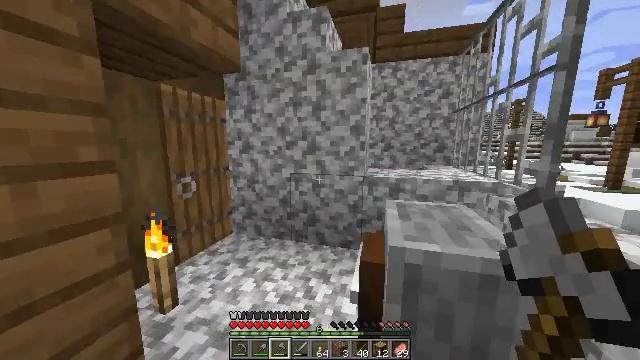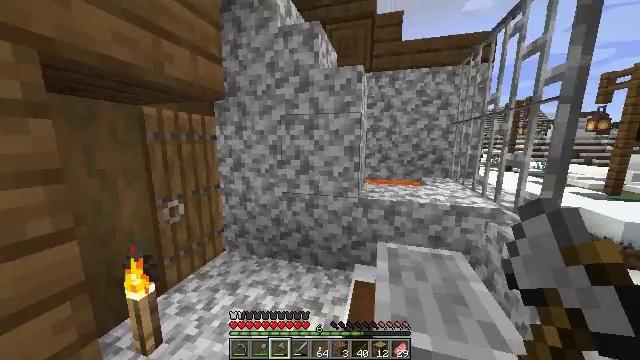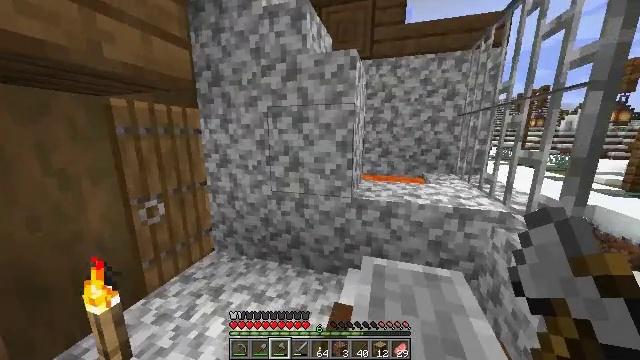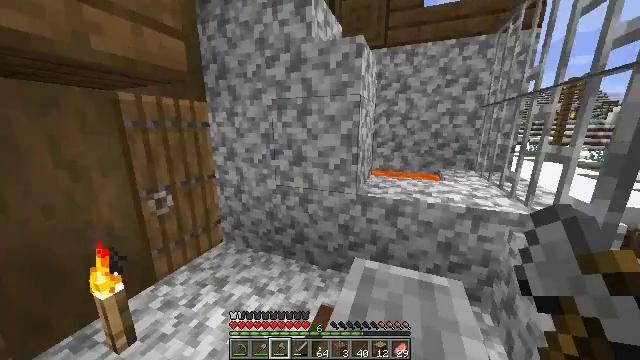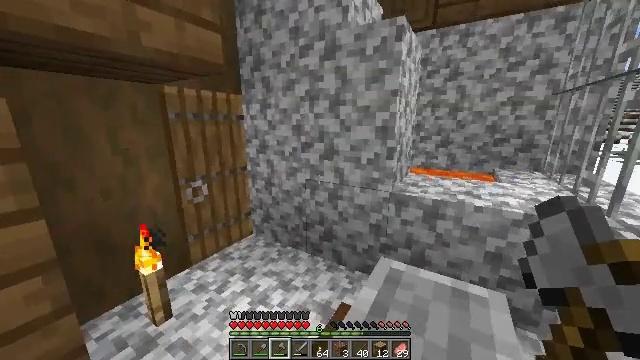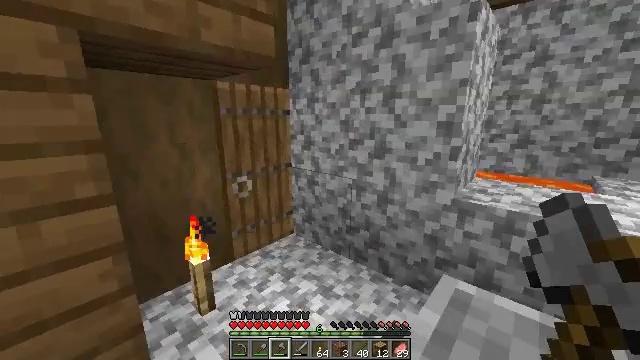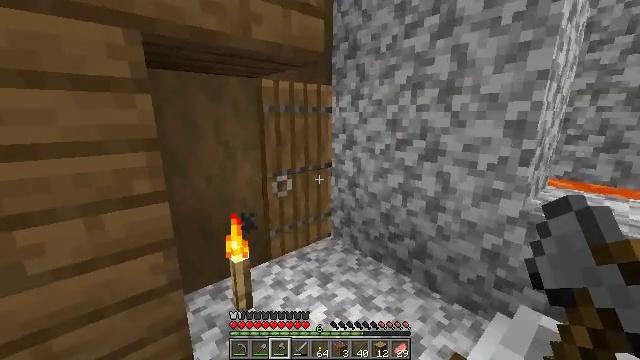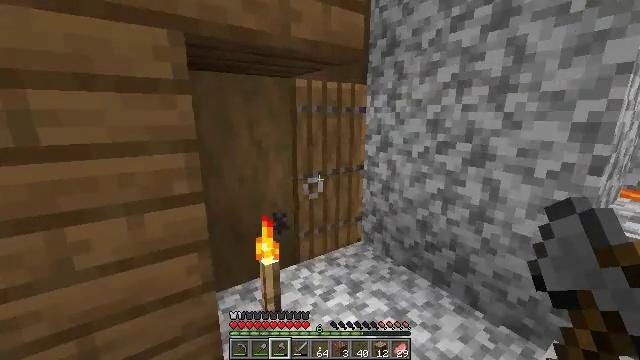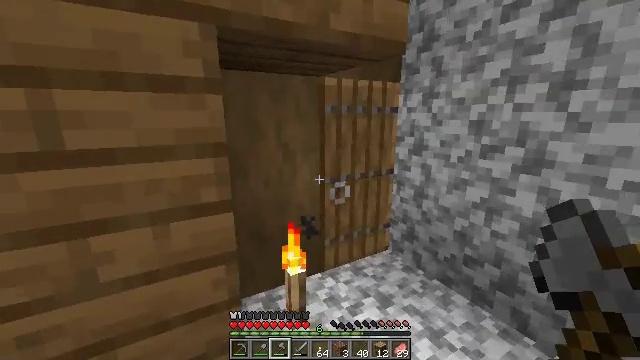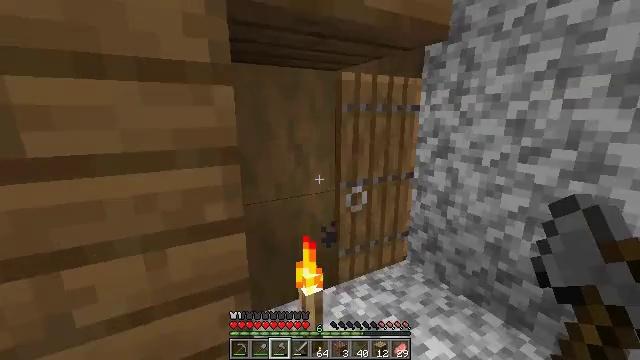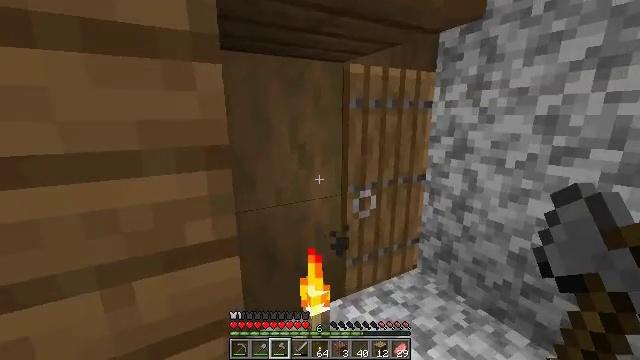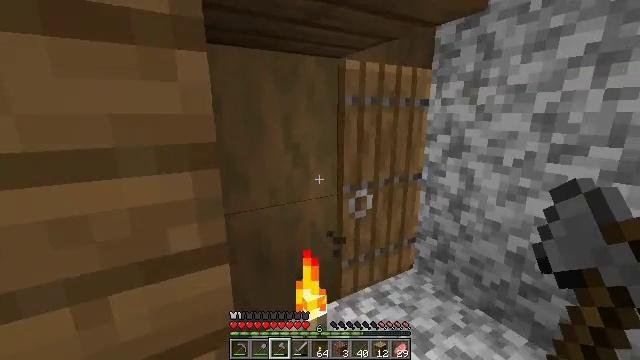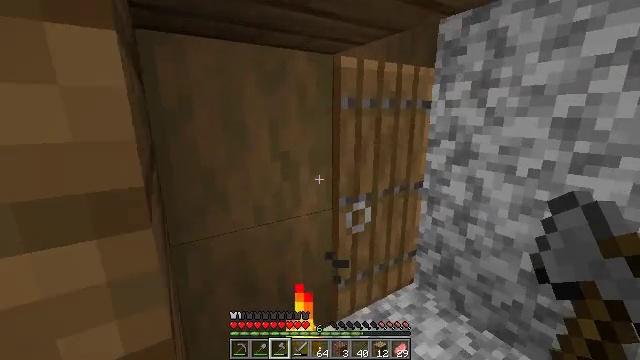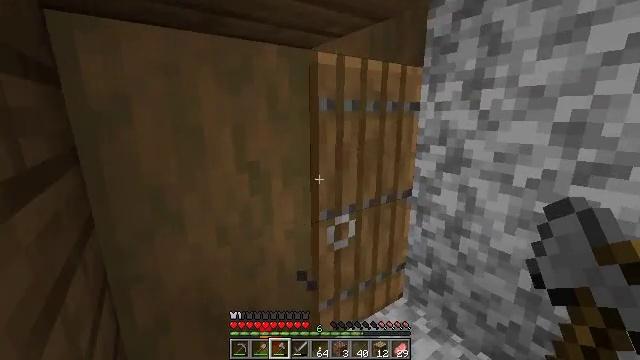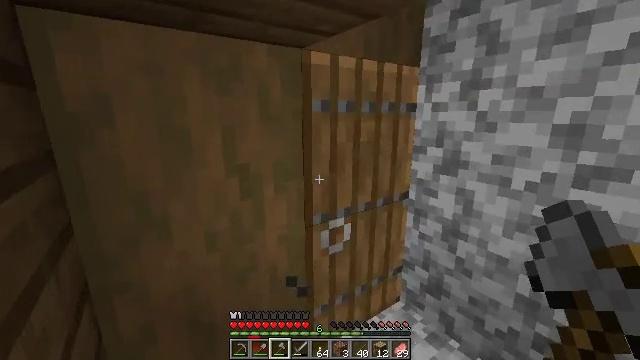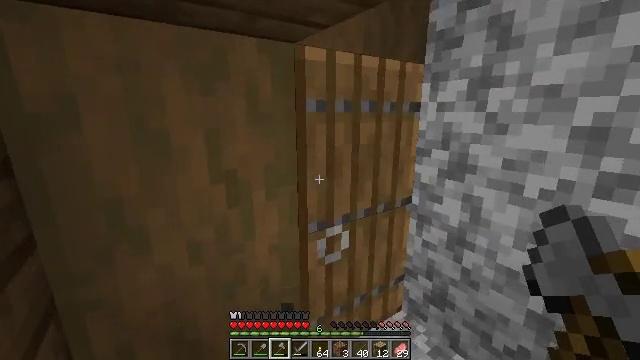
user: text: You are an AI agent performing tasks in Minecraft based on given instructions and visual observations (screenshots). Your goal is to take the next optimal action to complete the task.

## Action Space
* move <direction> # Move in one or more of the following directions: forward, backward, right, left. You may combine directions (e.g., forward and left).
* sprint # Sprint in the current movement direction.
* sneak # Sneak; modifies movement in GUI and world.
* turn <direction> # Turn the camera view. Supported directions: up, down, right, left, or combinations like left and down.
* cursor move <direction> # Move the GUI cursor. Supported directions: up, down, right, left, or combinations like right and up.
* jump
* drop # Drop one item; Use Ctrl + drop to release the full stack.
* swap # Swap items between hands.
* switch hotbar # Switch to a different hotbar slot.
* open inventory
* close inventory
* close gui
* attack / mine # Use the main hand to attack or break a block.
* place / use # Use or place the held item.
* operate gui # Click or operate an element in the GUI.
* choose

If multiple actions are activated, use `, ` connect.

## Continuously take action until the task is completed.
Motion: motion action
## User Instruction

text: Harvest potatoes.
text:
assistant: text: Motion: move forward and move right, sprint
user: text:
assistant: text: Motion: move forward and move right, sprint, turn left and down
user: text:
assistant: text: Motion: move forward and move right, sprint, turn left and down
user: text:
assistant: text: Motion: move forward, turn left
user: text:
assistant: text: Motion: move forward, turn left
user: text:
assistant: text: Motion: move forward, turn left
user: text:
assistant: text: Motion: move forward, turn left
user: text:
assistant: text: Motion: move forward, turn left
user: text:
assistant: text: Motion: move forward
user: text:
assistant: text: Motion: move forward
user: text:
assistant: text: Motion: move forward, turn right
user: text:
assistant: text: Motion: move forward, turn right
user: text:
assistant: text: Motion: move forward, turn right
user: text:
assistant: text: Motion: move forward
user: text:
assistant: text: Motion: move forward
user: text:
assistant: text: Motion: move forward, turn left and down
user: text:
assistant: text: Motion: move right
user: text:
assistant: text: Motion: move right
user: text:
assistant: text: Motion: move right, use / place
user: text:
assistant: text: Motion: move forward, turn left, use / place
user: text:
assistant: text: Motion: move forward, turn left, use / place
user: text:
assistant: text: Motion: move forward, turn left, use / place
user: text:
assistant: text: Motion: move forward, turn left
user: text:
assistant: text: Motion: move forward, turn left
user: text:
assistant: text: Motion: move forward, turn left
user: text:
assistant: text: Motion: move forward, turn left
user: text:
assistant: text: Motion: move forward
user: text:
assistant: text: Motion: move forward
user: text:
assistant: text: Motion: move forward
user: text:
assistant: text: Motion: move forward, turn left and down